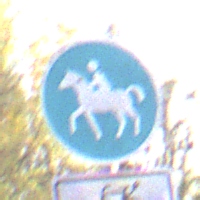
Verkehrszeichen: Reitweg
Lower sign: EinspurigeFahrzeugeFrei6
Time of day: MorningAfternoon
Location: Outdoor (Urban)
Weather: PartlyCloudy
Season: NotSpecified
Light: Natural